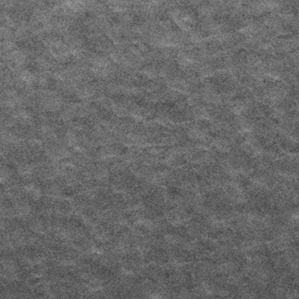
Label: frost